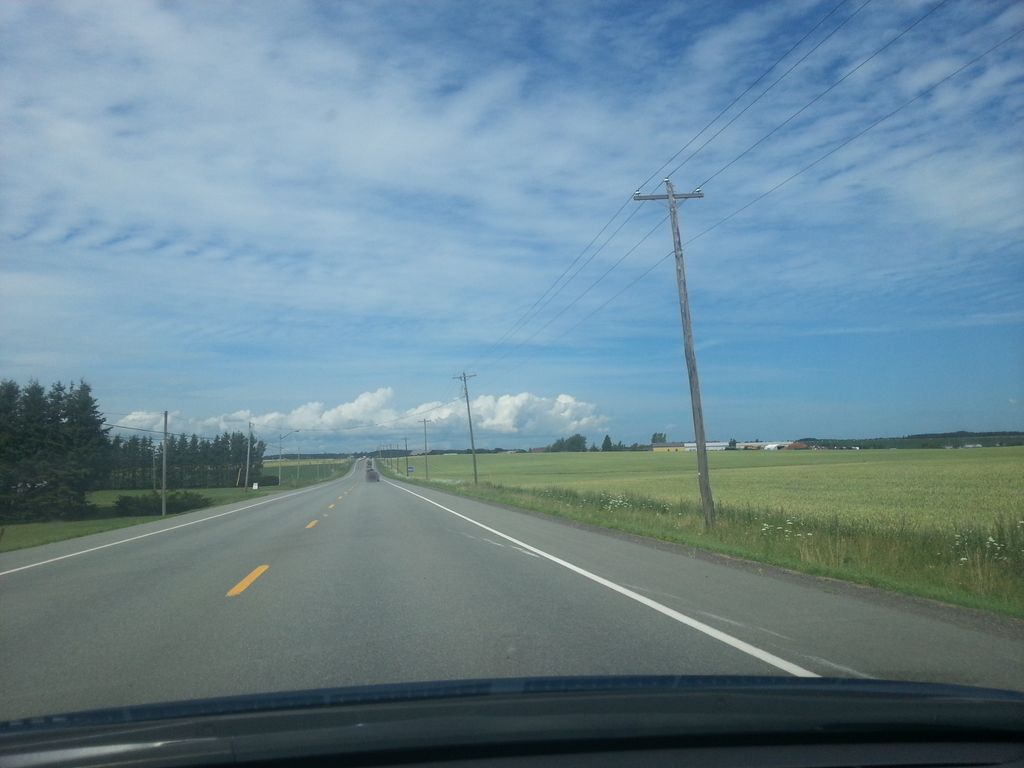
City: charlottetown